Question: I am running Java unit tests with code coverage in IntelliJ IDEA with 'tracing' (using the default Intellij coverage tool)). I have one if-statement that always reports 'partial coverage' even though both branches are used:

Other if-statements are green where both paths are tested, and I've tried extracting a variable with the result of the method call. Can anyone explain why line this is reported as partial instead of complete?
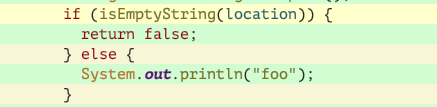
Answer: Partial coverage would occur, if you have compound conditions and not all of the terms are executed. e.g.
'''
if (isEmptyString(location) && isEmptyString(name)) {
return false;
}
'''
If 'isEmptyString(location)' returns 'false' in all test cases, 'isEmptyString(name)' is never executed. Hence "partial coverage".
This is not the case in your code, therefore I would suppose that this is a bug in the coverage tool.